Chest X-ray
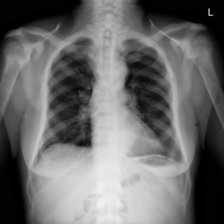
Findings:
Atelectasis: negative
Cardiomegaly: negative
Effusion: negative
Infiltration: negative
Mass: negative
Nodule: negative
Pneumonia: negative
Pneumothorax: negative
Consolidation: negative
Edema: negative
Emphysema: negative
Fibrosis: negative
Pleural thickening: negative
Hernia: negative